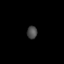
Tissue: prostate
Cell type: Fibroblasts
Senescence score: 0.6951
Nuclear area (px): 130
Mean DAPI intensity: 72.285